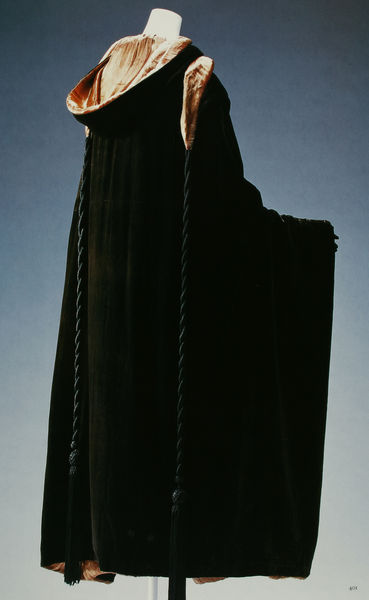
Titel: Abendumhang
Künstler: Madeleine Vionnet
Standort: Kyoto (Japan)
Institution: Kyoto Costume Institute
Schlagwörter: umhang, kleid, orange, schwarz, mode, samt, futter, gewand, kordeln, kostüm, mantel, kordel, edel, ständer, trotteln, kapuze, kape, gefüttert